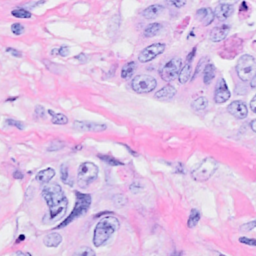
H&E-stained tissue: Breast